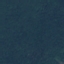
Label: Forest